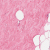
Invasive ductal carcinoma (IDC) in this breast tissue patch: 0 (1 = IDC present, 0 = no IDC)